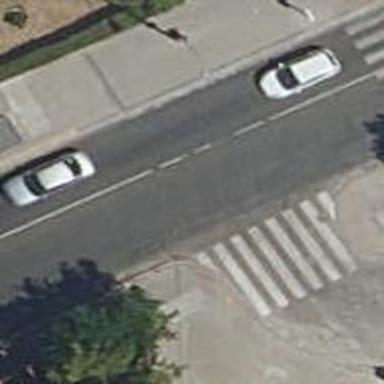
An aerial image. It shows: Secondary road with sidewalks on both sides.